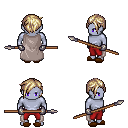
a pixel art fantasy rpg character, male body template, dark elf, purple skin, gray cape, red pants, white blonde pixie cut hairstyle, metal gloves, brown slippers, spear, four views (front, back, left, right), 2x2 character sprite sheet, small pixel art, hard edges, no anti-aliasing